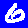
Digit: 6